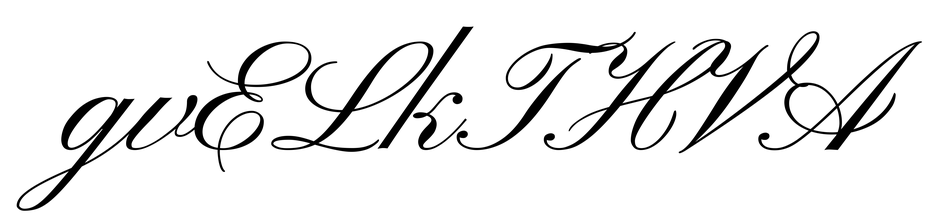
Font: PinyonScript-Regular